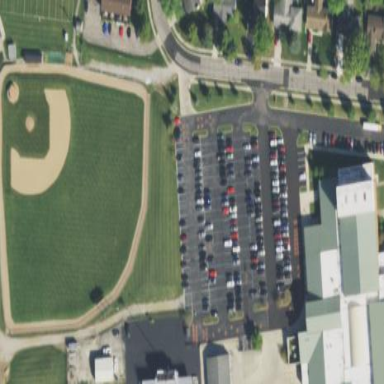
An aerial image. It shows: Parking area.